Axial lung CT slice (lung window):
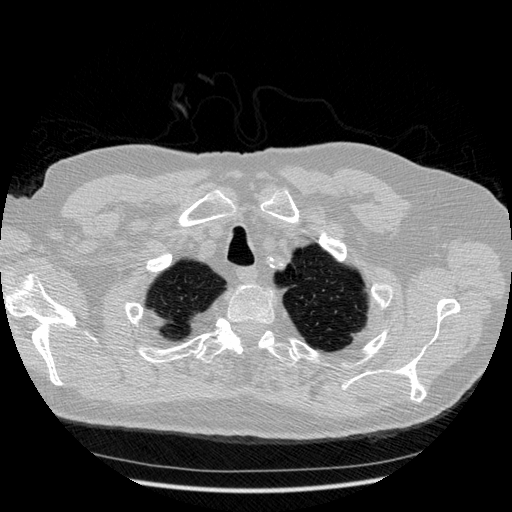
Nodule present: no